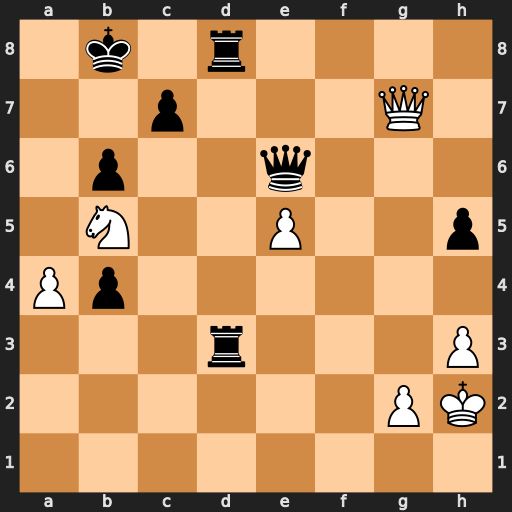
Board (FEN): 1k1r4/2p3Q1/1p2q3/1N2P2p/Pp6/3r3P/6PK/8
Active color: w
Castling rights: -
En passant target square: -
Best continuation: Qxc7+ Ka8 Qa7#